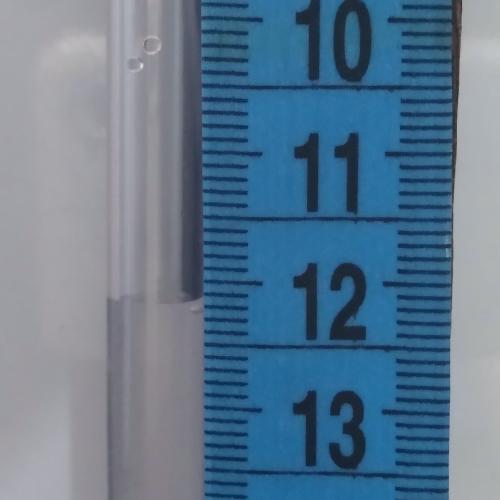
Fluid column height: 12.1 cm